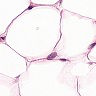
Metastatic tissue present: yes